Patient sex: M
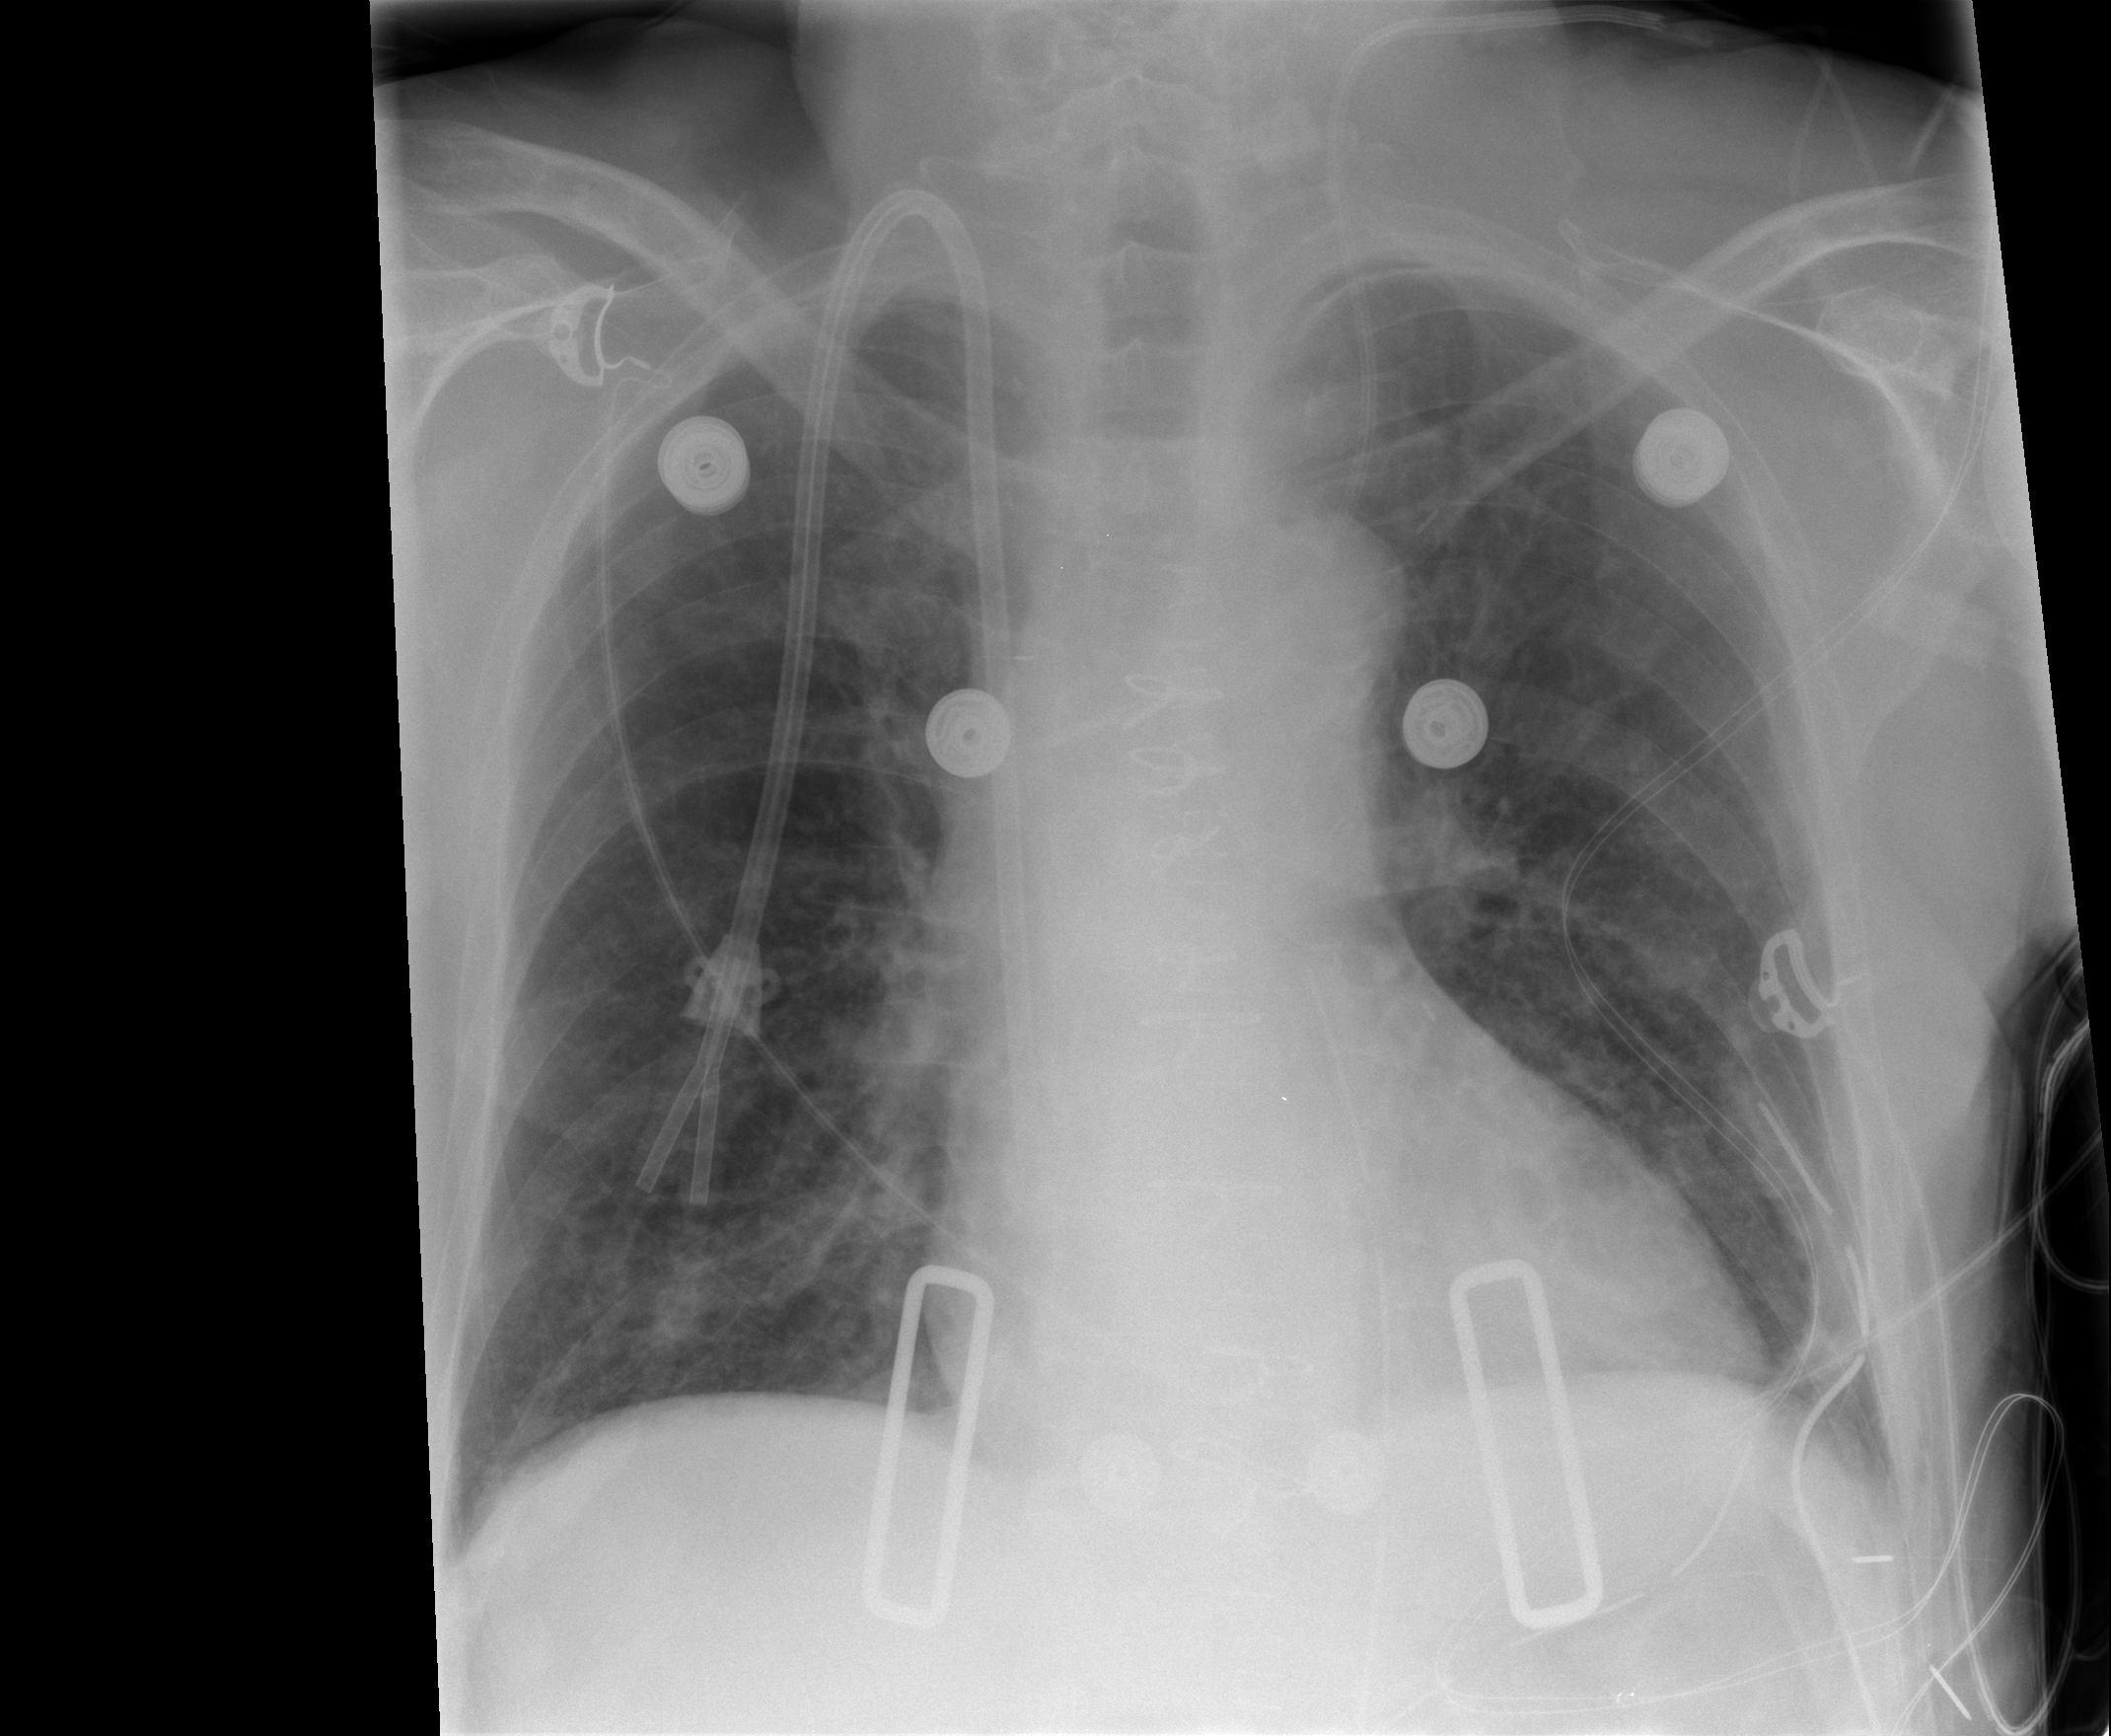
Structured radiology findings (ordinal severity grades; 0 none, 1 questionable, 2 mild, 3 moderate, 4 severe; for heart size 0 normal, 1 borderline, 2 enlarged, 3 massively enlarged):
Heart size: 0
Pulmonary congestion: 1
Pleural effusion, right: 0
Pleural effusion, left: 1
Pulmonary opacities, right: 0
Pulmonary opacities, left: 0
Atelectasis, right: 0
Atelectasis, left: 1